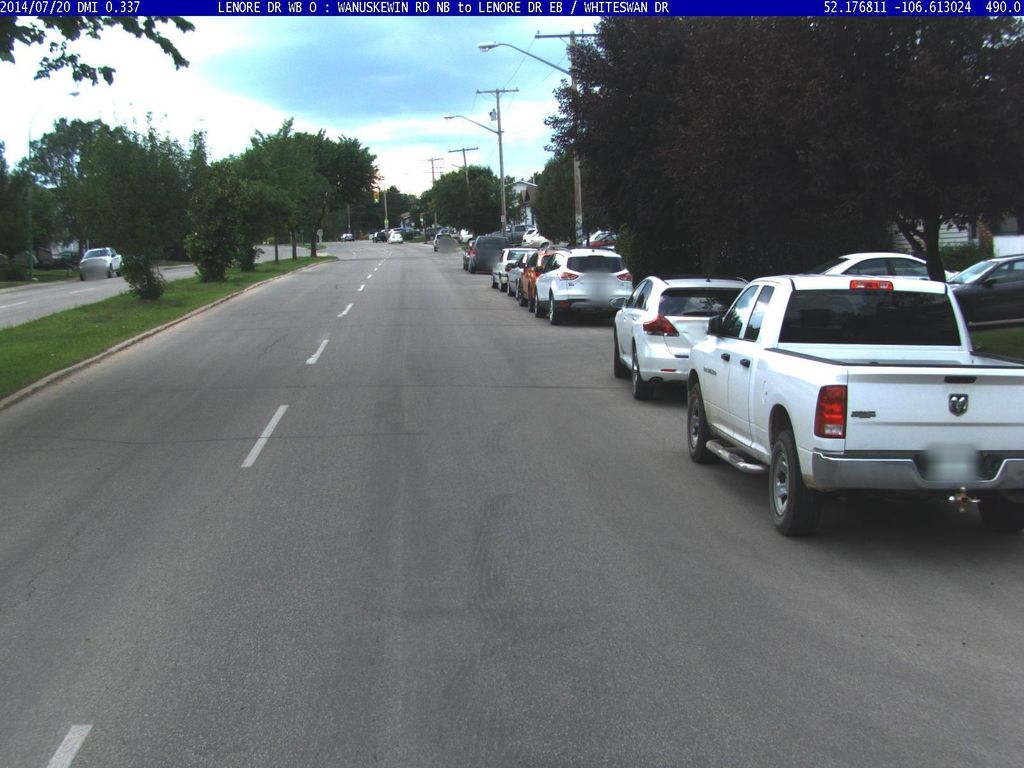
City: saskatoon